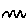
Label: zigzag